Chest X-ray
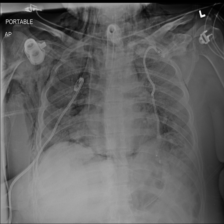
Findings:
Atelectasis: negative
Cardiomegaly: negative
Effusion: negative
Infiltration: negative
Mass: negative
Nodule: negative
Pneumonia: negative
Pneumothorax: positive
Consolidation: negative
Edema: negative
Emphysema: positive
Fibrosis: negative
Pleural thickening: negative
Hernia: negative